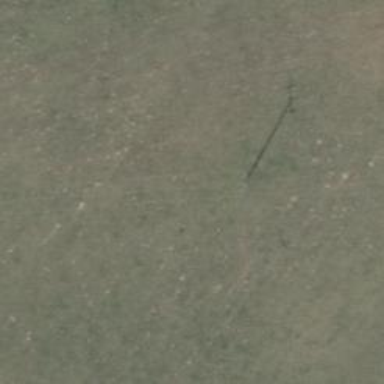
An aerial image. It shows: Minor power line.